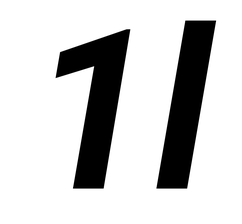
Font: Roboto-Italic_Bold_Italic